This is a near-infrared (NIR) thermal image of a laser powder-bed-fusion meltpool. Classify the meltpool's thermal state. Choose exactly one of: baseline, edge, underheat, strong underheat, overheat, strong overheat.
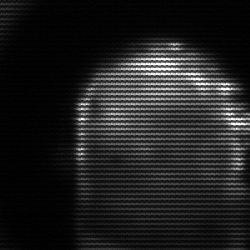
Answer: baseline